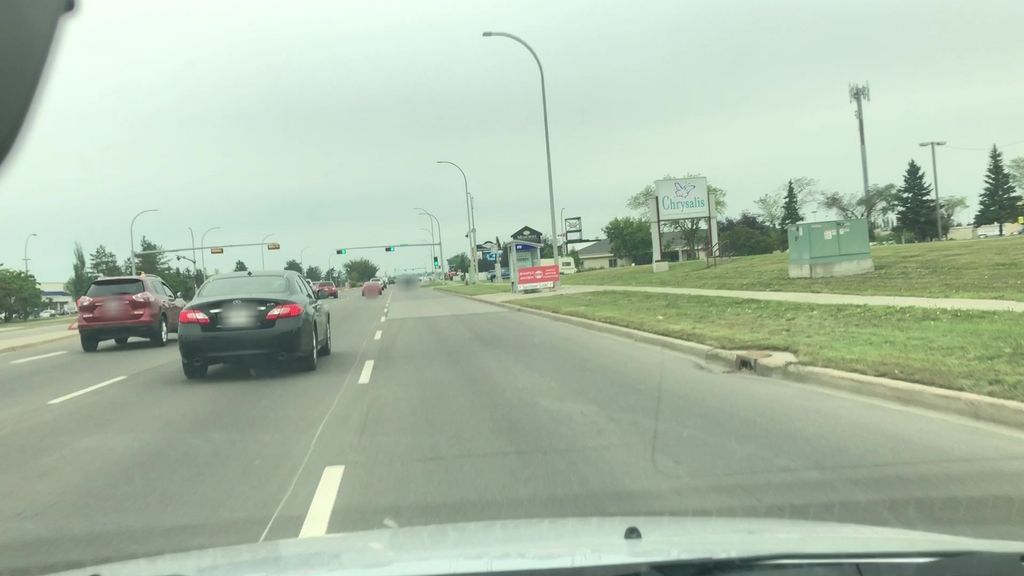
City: edmonton